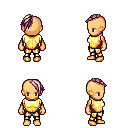
a pixel art fantasy rpg character, female body template, human, tanned skin, gold chest armor, gold greaves, white blonde long mohawk hairstyle, four views (front, back, left, right), 2x2 character sprite sheet, small pixel art, hard edges, no anti-aliasing